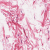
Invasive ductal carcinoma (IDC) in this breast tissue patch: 0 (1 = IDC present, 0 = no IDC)